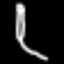
Label: pencil